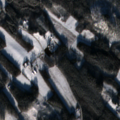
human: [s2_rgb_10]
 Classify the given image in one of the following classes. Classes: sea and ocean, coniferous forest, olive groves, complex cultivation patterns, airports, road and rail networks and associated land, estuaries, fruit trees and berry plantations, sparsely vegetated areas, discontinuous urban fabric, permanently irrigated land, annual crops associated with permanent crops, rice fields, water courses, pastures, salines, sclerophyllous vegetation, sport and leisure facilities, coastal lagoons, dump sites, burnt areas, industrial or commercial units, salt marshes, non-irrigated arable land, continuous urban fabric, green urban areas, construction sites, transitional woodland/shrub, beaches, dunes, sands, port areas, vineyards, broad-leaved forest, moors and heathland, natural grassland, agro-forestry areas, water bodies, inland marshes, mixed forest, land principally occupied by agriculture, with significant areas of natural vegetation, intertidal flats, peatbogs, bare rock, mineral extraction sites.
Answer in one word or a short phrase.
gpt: non-irrigated arable land, land principally occupied by agriculture, with significant areas of natural vegetation, mixed forest, transitional woodland/shrub